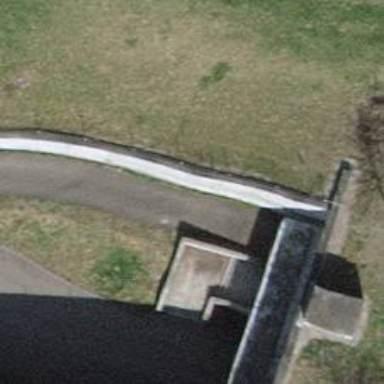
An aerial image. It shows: Set of steps on the road.